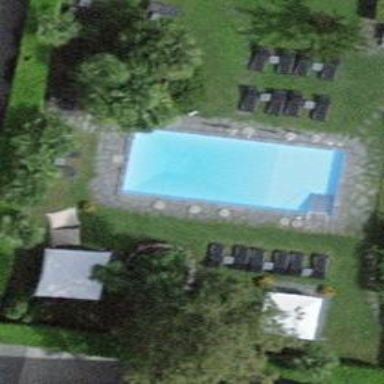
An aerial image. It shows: Swimming pool located in leisure land.